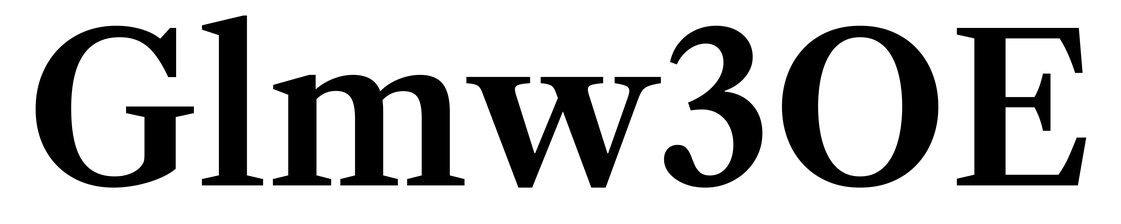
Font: LibreCaslonText_SemiBold